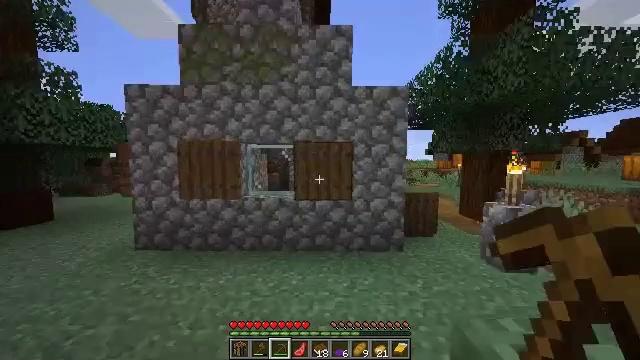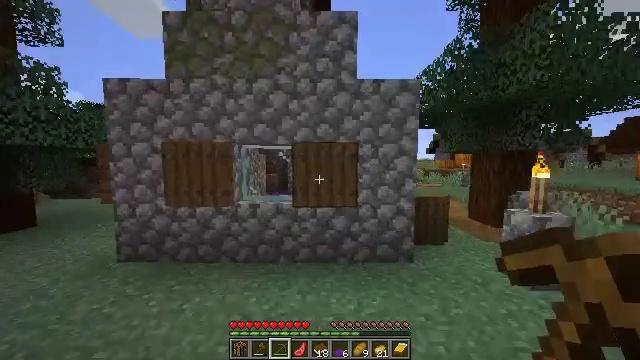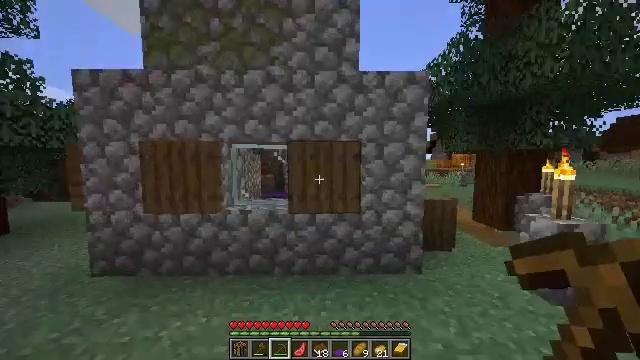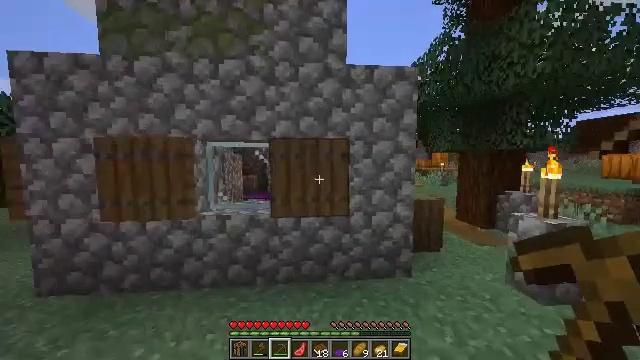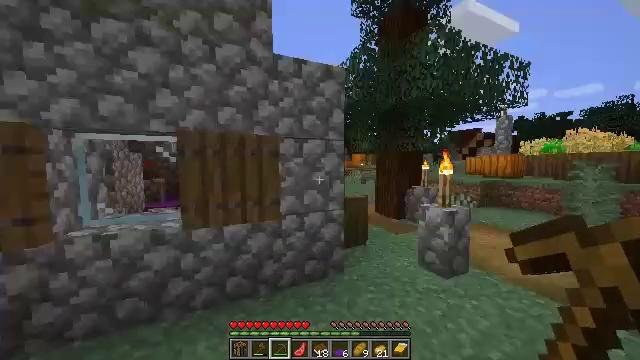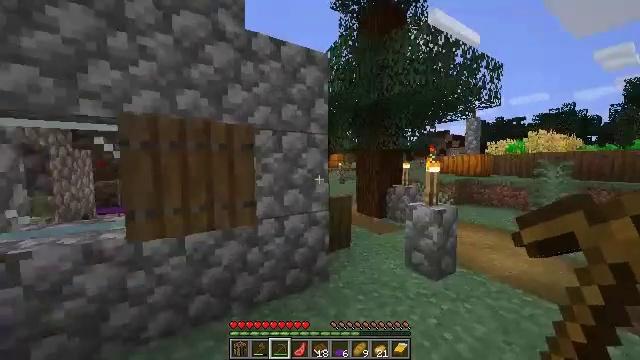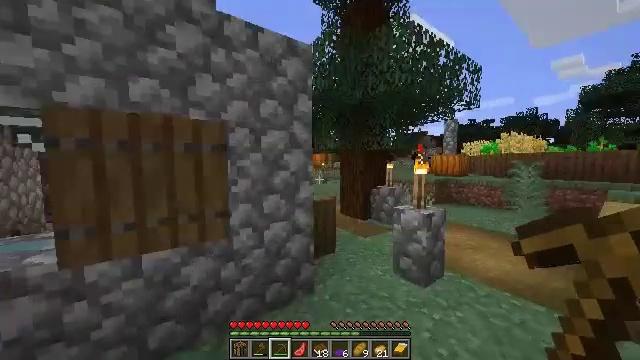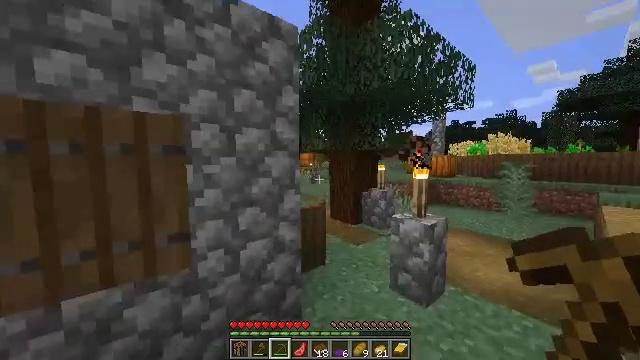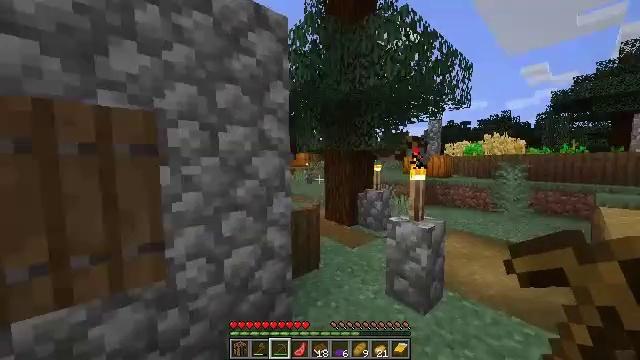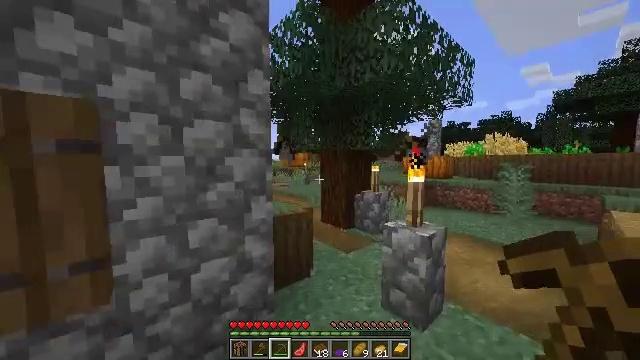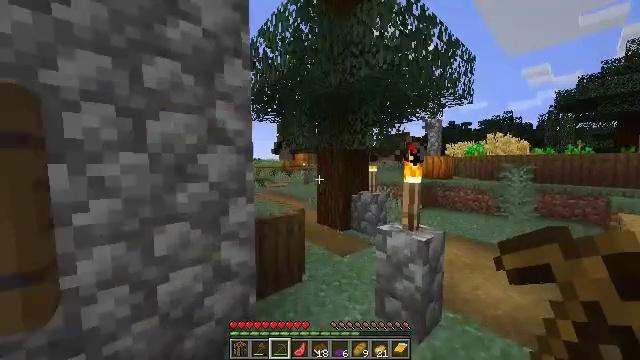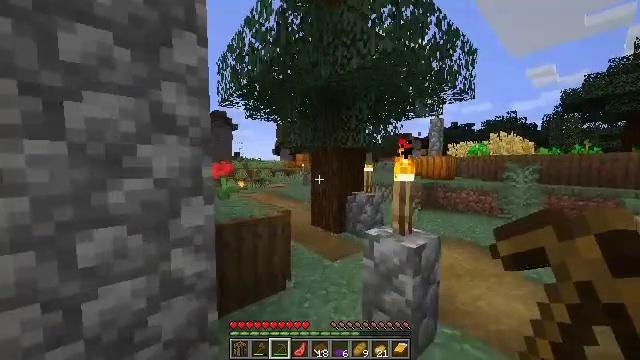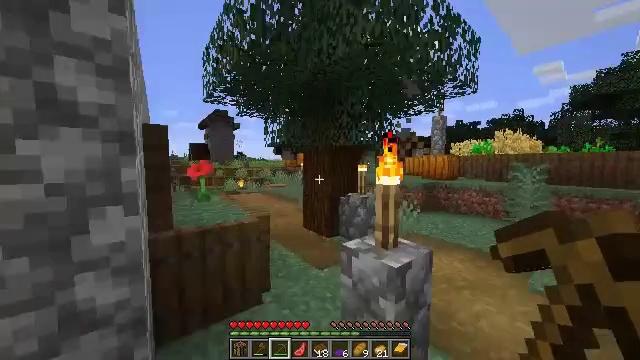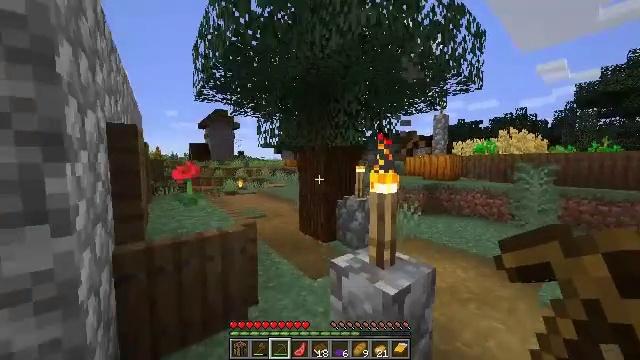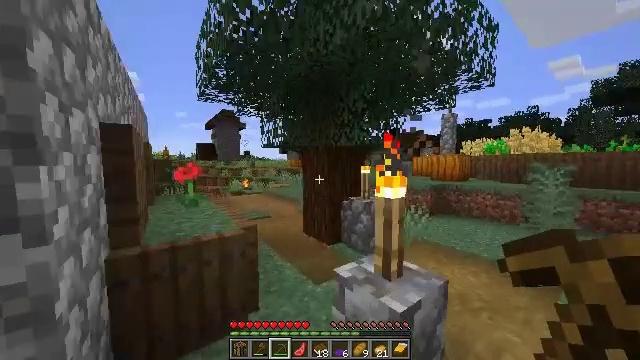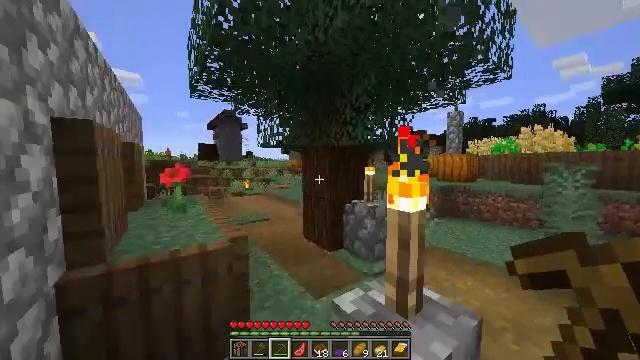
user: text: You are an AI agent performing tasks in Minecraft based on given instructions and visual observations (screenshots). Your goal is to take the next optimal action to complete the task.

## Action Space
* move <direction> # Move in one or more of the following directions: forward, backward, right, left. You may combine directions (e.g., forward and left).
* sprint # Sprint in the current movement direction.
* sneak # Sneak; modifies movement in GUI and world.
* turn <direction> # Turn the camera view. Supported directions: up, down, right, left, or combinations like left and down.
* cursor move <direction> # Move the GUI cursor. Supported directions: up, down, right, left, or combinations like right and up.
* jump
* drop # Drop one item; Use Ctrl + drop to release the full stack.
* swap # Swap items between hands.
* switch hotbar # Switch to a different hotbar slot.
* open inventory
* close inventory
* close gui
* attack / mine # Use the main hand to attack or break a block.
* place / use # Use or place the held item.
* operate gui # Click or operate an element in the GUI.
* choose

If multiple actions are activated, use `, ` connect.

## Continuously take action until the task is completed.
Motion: motion action
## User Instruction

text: Pick up the purple carpet from the ground.
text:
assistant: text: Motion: move forward
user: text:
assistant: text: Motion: move forward
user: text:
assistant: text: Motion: move forward, turn right
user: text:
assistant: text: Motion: move forward, turn right
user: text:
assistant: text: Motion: move forward, turn right
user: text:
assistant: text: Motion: move forward, turn right
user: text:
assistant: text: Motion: move forward, turn right
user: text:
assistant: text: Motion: move forward and move right
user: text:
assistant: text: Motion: move forward and move right
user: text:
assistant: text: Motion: move forward and move right
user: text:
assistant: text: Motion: move forward and move right
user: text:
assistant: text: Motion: move forward and move right
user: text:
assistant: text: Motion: move forward
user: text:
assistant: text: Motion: move forward, turn left
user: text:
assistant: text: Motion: move forward
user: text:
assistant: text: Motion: move forward
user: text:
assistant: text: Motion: move forward and move left
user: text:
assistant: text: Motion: move forward and move left
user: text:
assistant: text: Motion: move forward and move left
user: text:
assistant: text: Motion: move forward and move left
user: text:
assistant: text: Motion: move forward
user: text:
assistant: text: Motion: move forward and move right
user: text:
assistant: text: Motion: move forward and move right, turn left
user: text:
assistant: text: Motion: move forward and move right, turn left and down
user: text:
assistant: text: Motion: move forward and move right, turn left and down
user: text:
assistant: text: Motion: move forward and move right, turn left and down
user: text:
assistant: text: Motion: move forward and move right, turn left
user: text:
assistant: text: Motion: move forward and move right, turn left
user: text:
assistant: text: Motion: move forward, turn left
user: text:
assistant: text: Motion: move forward